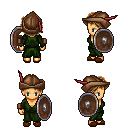
a pixel art fantasy rpg character, female body template, human, tanned skin, green robe, gold greaves, brown curly afro hairstyle, leather cap, leather bracers, brown slippers, shield, four views (front, back, left, right), 2x2 character sprite sheet, small pixel art, hard edges, no anti-aliasing